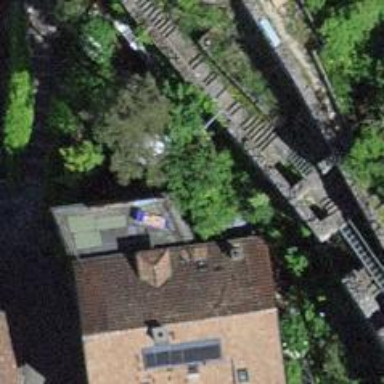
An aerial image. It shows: City wall in the picture.